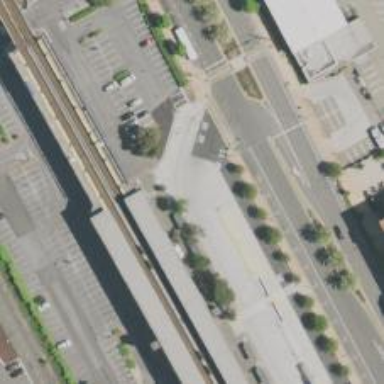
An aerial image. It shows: Busway road with separate sidewalks.